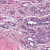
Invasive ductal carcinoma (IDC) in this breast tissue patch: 0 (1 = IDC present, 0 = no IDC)